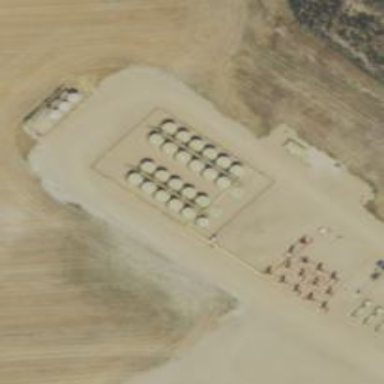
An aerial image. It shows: Storage tank that is man-made.